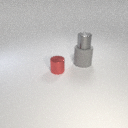
large gray rubber cylinder behind small red metal cylinder